Field crop: tomato
Growth stage: 1
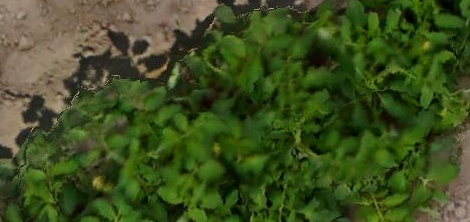
Species: tomato